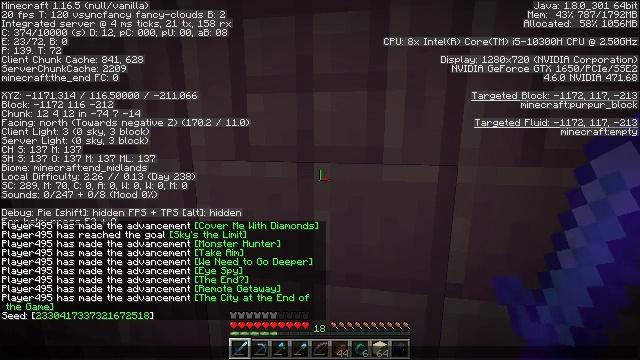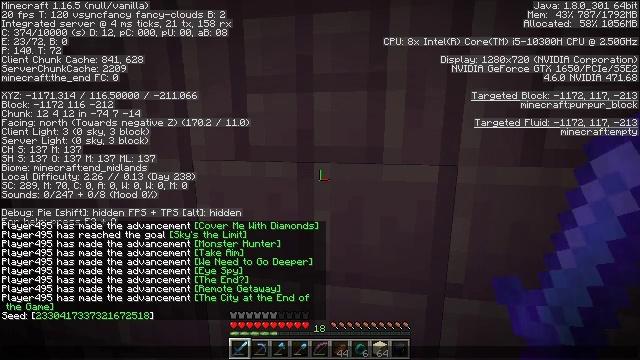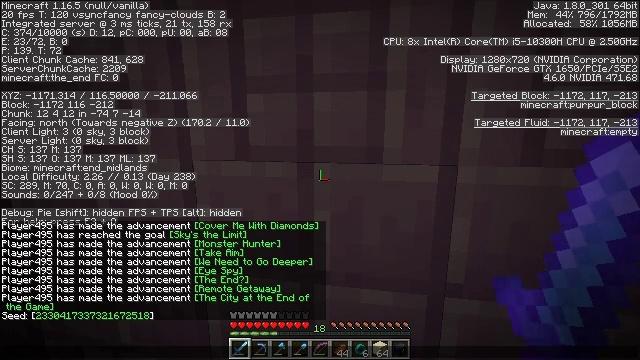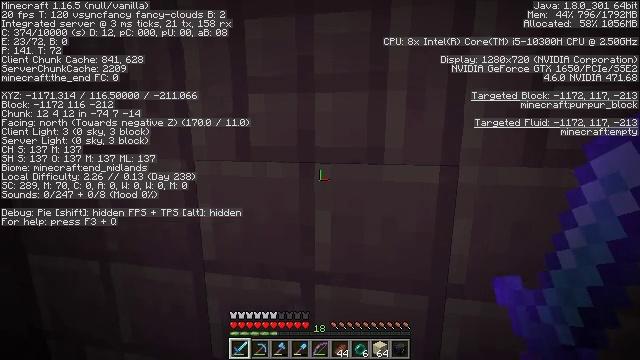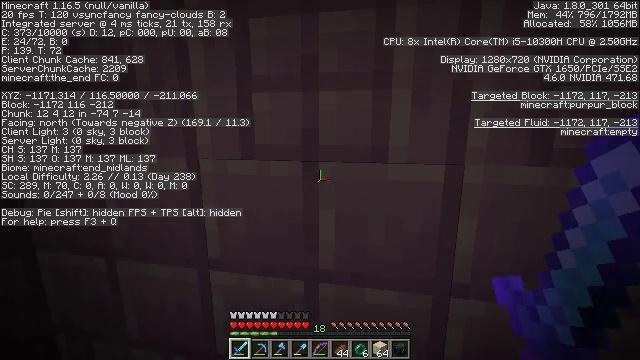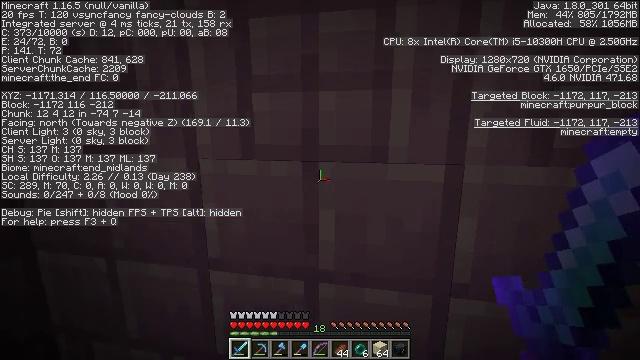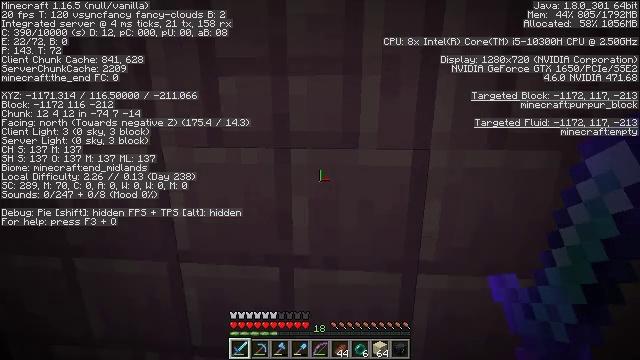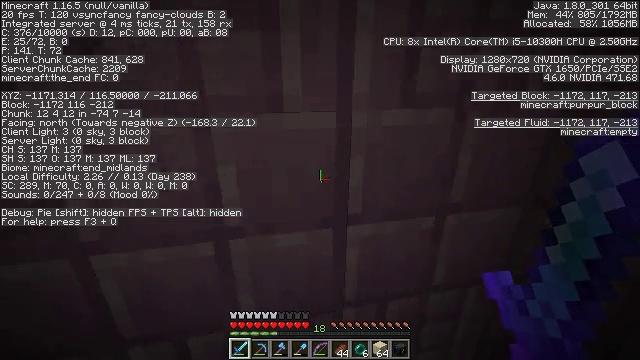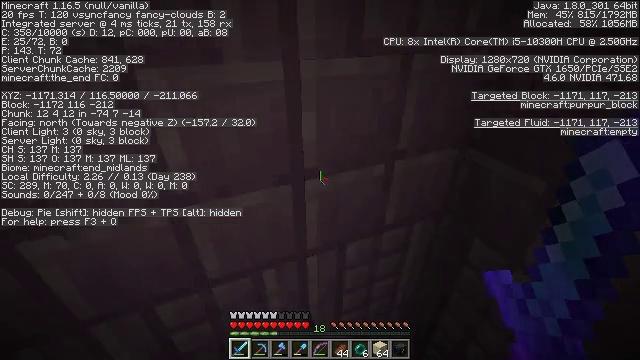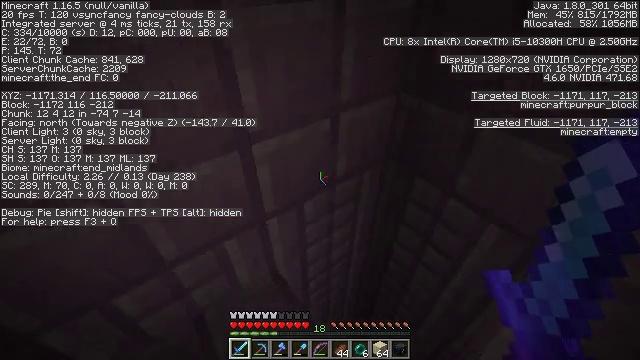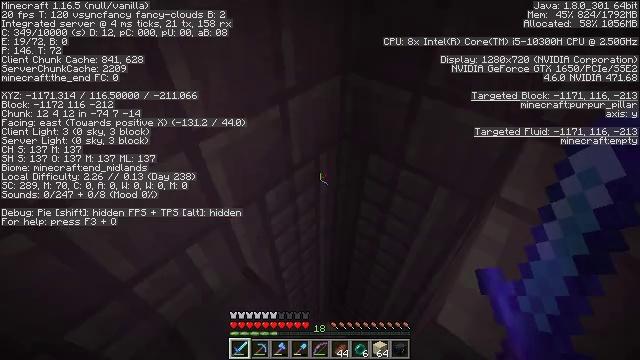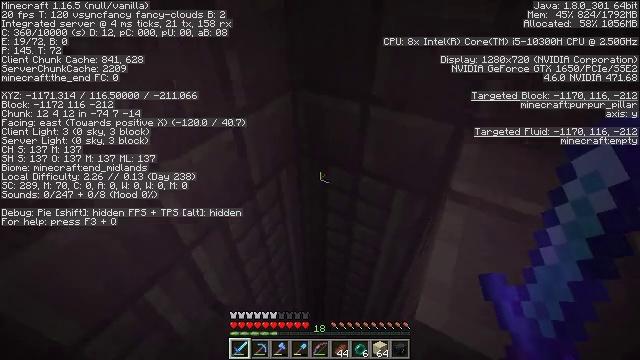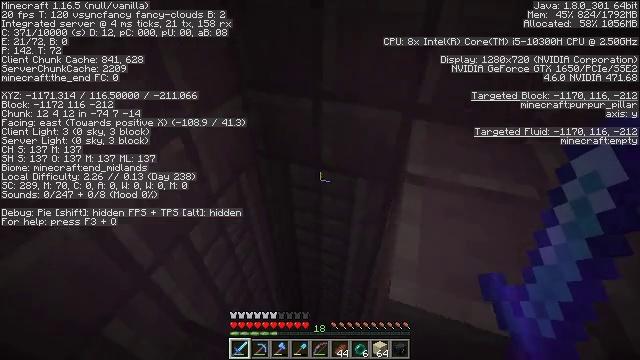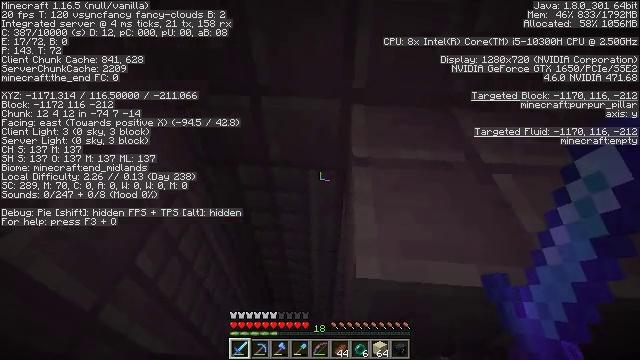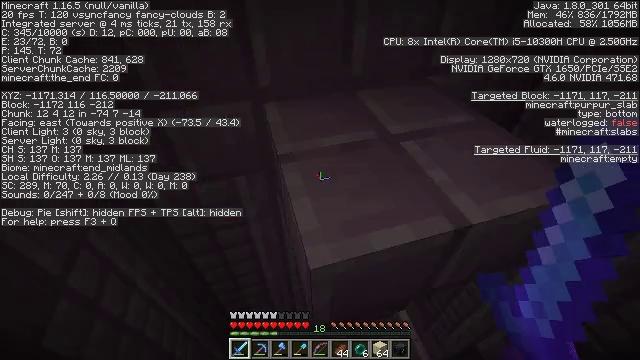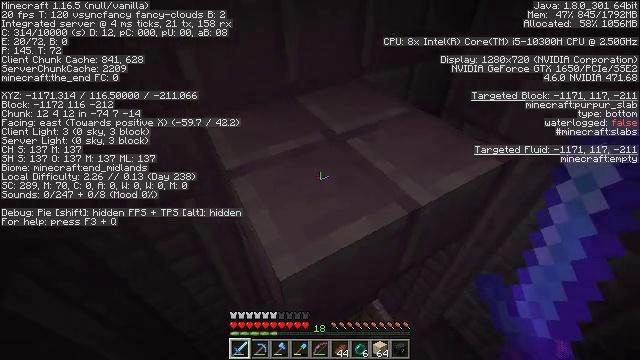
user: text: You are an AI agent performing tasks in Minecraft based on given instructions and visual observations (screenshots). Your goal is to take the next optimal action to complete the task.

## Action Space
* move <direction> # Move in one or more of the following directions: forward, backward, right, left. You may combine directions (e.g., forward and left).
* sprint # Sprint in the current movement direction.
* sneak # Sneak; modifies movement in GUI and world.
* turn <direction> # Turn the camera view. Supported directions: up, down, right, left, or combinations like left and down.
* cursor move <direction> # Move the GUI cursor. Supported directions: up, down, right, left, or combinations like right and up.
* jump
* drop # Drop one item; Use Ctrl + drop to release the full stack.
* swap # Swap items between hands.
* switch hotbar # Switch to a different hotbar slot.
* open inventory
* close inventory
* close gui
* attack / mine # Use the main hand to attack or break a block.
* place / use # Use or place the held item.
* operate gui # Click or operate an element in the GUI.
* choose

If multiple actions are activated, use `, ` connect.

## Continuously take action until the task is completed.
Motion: motion action
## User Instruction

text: Get end stone bricks for building or crafting.
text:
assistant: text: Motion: operate gui
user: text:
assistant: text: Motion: operate gui
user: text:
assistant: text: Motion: no_op
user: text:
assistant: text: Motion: close gui
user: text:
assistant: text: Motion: no_op
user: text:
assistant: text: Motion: turn right and down
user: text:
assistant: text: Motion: turn right and down
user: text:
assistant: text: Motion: turn right and down
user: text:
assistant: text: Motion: turn right and down
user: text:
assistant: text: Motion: turn right and down
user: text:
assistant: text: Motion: turn right and up
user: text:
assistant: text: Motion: turn right
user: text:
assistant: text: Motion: turn right and down
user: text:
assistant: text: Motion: turn right
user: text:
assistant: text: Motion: turn right and up
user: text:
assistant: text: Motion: turn right and down
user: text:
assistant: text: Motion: no_op
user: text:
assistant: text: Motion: turn right
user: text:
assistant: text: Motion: turn right and down
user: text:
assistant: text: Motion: no_op
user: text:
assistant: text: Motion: no_op
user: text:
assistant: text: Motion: no_op
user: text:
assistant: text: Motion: no_op
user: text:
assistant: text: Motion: turn right and down
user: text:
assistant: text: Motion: turn left and up
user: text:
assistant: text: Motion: turn left and up
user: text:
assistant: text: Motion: turn left
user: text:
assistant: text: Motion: turn left and up
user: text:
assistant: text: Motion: turn left
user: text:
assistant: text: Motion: move forward, turn left and up